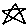
Label: star